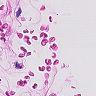
Metastatic tissue present: no